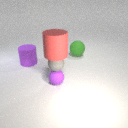
small purple rubber sphere in front of large purple rubber cylinder